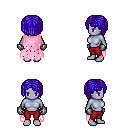
a pixel art fantasy rpg character, female body template, dark elf, purple skin, pink tattered cape, red pants, blue pageboy hairstyle, metal gloves, four views (front, back, left, right), 2x2 character sprite sheet, small pixel art, hard edges, no anti-aliasing